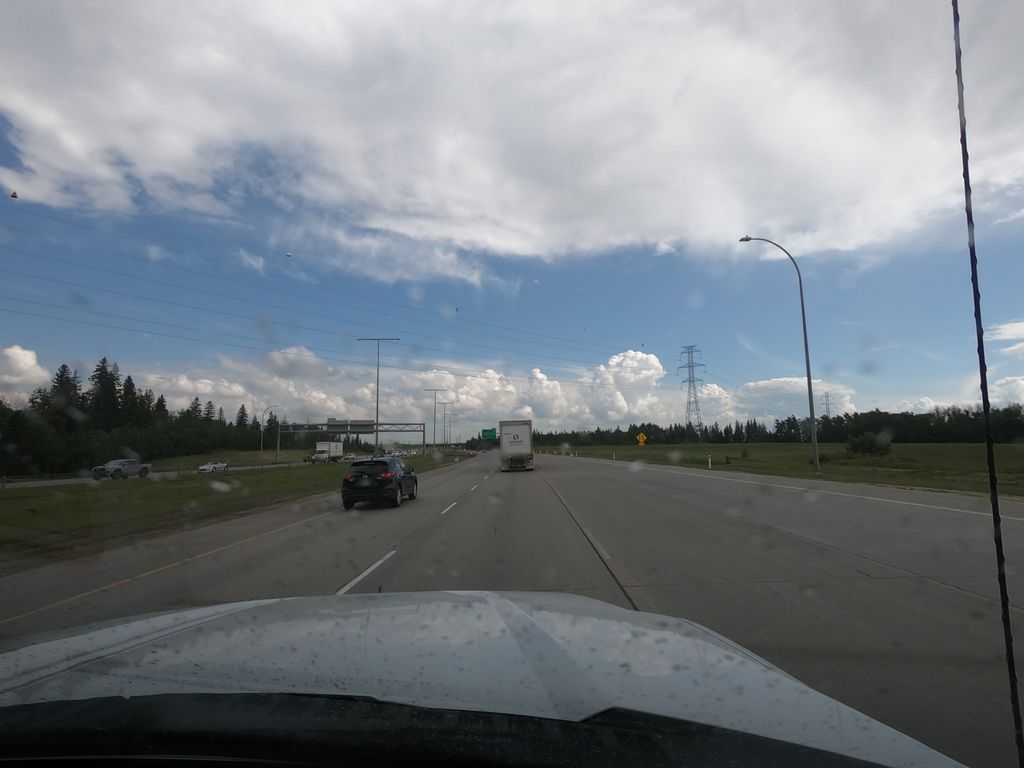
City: edmonton